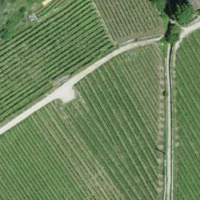
EUNIS habitat code: 40
Species observed at this site:
Sedum album
Hedera helix